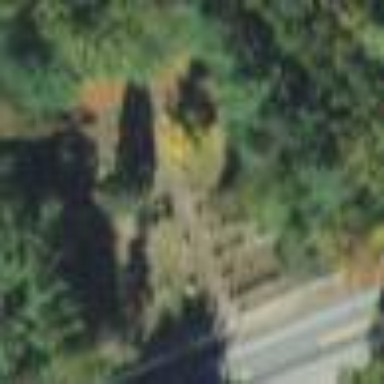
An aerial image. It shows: Cemetery with historical significance.